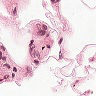
Metastatic tissue present: no